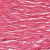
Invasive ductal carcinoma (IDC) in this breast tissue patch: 0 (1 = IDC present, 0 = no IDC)